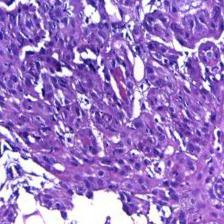
Diagnosis: OSCC